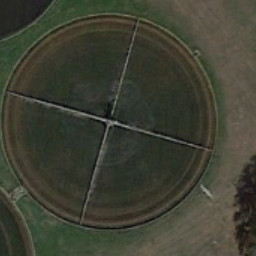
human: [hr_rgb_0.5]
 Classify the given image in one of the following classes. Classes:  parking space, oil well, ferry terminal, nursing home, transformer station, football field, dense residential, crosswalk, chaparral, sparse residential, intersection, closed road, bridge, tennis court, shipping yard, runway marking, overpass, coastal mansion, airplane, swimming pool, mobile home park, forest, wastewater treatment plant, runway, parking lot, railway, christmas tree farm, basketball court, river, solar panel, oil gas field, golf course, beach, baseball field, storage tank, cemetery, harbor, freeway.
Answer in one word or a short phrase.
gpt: wastewater treatment plant